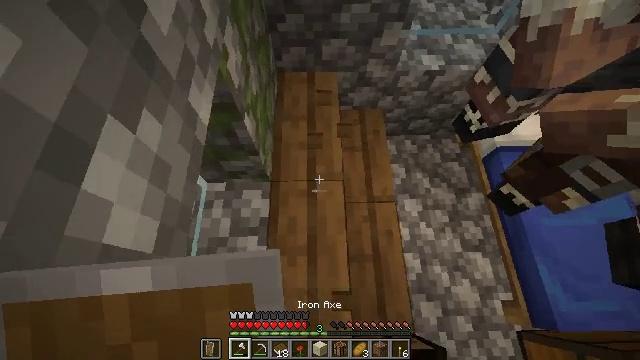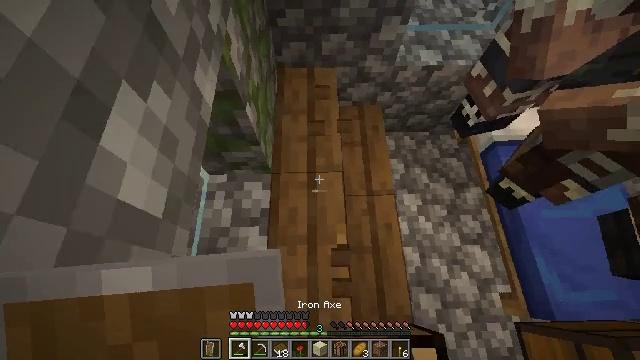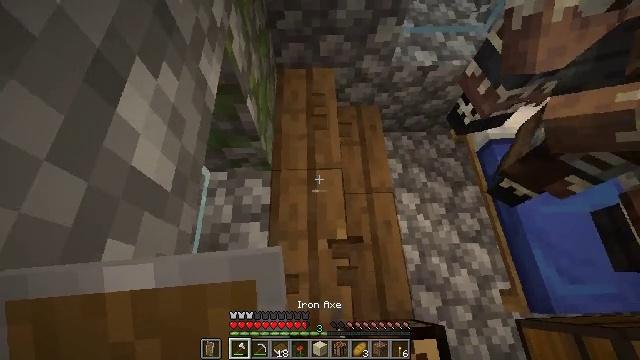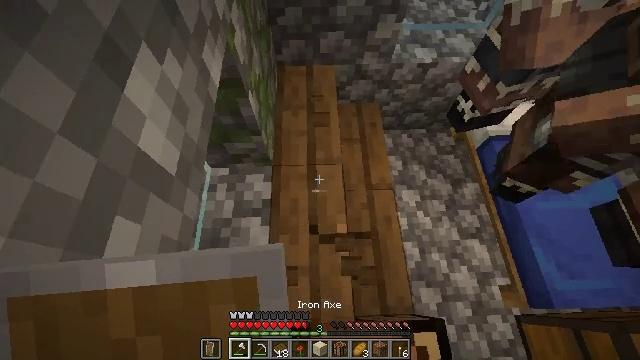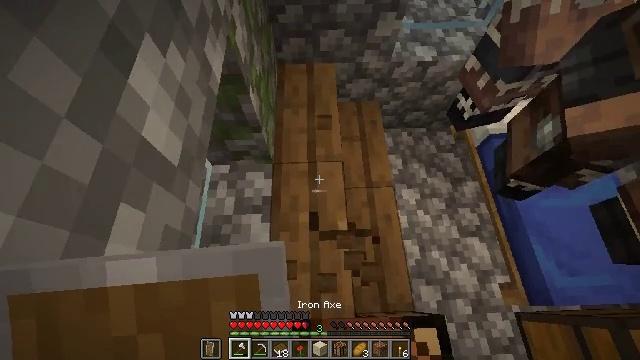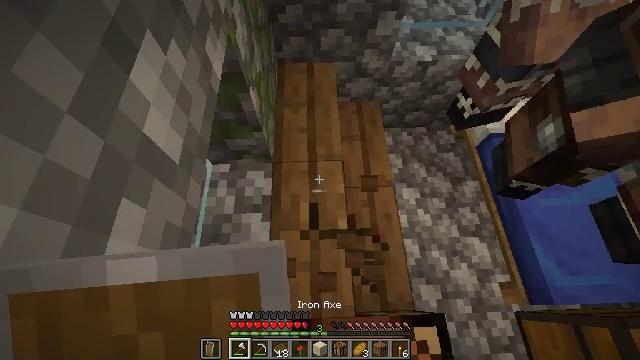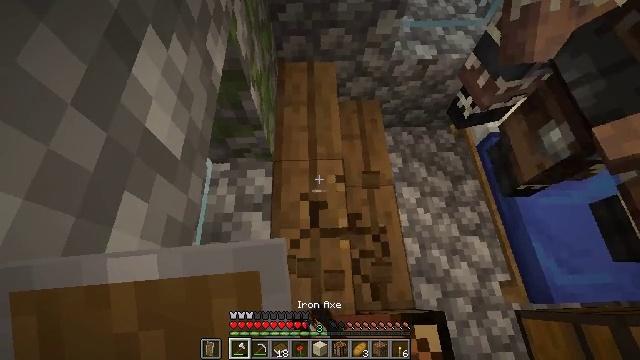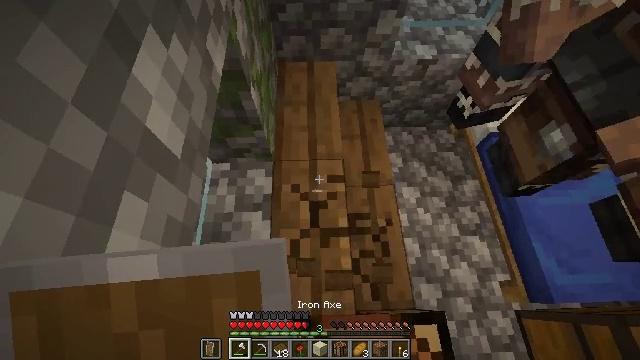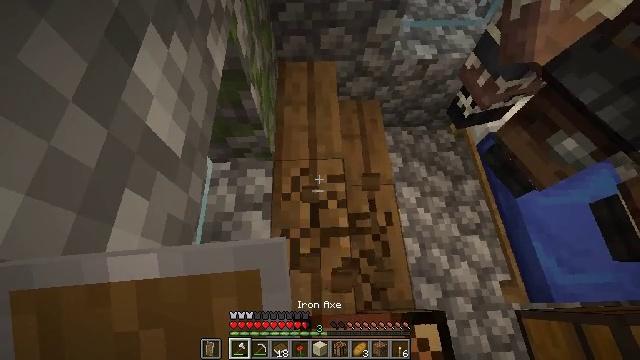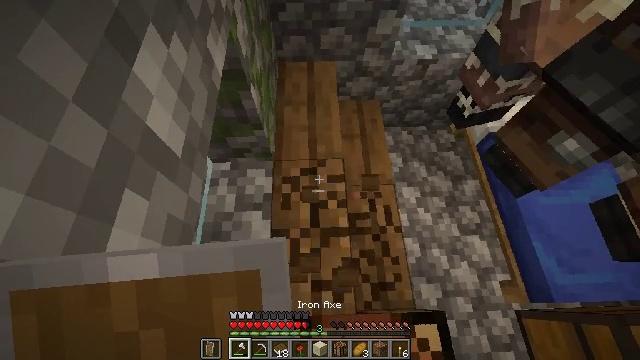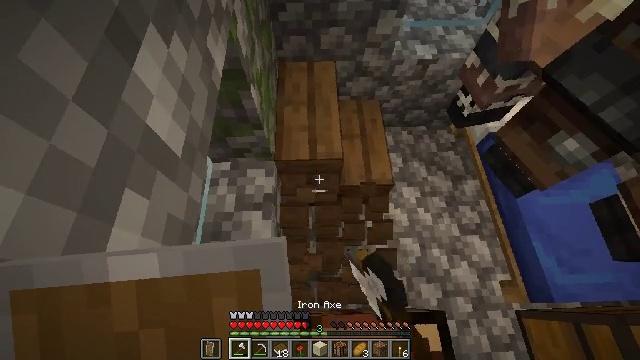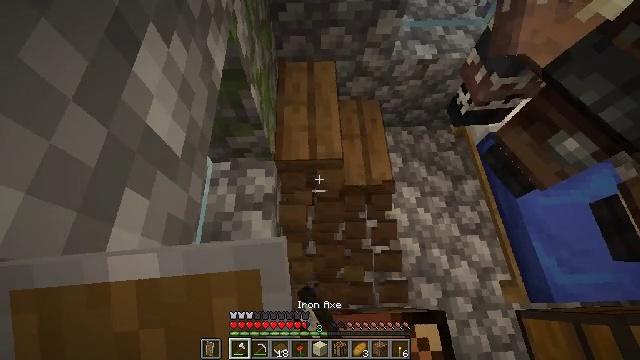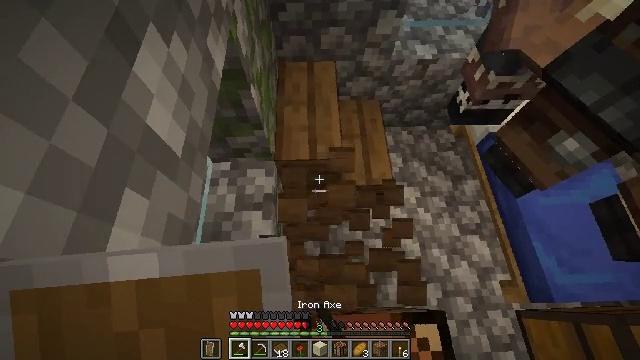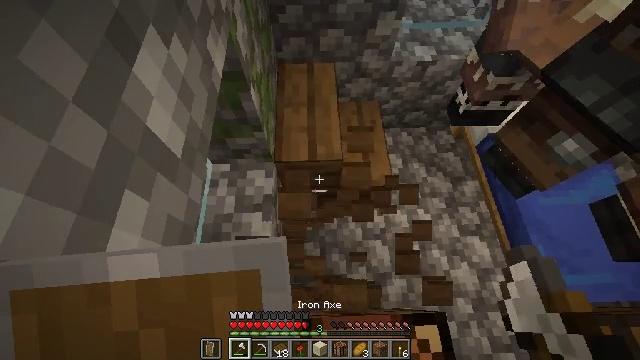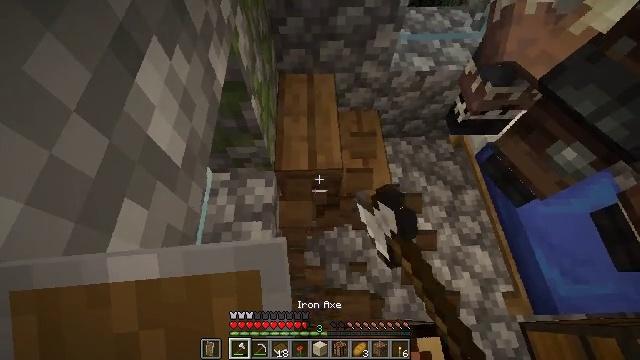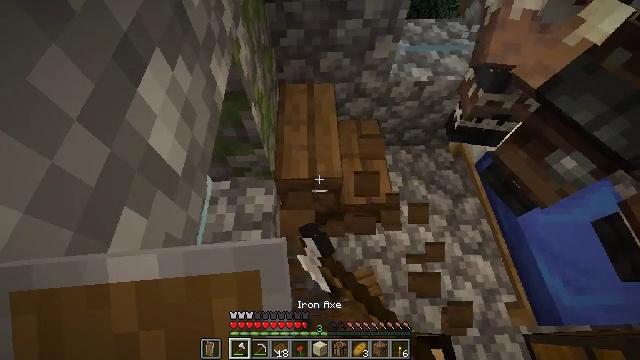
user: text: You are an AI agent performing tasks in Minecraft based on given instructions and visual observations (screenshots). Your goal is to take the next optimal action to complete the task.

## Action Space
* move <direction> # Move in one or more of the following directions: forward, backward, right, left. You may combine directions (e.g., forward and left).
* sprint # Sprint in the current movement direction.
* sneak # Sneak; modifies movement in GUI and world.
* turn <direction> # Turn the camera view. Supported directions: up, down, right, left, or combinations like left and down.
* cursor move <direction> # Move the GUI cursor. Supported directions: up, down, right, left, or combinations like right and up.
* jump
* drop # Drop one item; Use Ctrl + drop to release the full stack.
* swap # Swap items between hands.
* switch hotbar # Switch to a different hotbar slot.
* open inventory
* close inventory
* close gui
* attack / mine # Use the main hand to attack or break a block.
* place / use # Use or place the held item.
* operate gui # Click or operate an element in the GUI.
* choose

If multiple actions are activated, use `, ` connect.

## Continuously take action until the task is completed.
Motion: motion action
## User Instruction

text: Reclaim the spruce stairs for reuse.
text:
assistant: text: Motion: attack / mine
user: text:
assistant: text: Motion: turn up, attack / mine
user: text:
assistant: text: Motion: attack / mine
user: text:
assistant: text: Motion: attack / mine
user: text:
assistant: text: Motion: attack / mine
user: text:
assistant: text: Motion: attack / mine
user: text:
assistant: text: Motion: attack / mine
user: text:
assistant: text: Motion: attack / mine
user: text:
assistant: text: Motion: attack / mine
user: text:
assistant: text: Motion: attack / mine
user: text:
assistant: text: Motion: attack / mine
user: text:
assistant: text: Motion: attack / mine
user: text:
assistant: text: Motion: attack / mine
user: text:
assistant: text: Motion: turn up, attack / mine
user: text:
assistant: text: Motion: turn up, attack / mine
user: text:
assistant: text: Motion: turn up, attack / mine
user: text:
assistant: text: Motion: attack / mine
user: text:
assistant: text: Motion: attack / mine
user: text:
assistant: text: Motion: attack / mine
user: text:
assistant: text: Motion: attack / mine
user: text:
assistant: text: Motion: attack / mine
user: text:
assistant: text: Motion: attack / mine
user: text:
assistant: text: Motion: attack / mine
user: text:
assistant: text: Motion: attack / mine
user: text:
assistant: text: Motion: attack / mine
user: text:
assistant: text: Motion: attack / mine
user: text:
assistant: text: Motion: attack / mine
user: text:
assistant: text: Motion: attack / mine
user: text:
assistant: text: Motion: attack / mine
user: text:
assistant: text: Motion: attack / mine